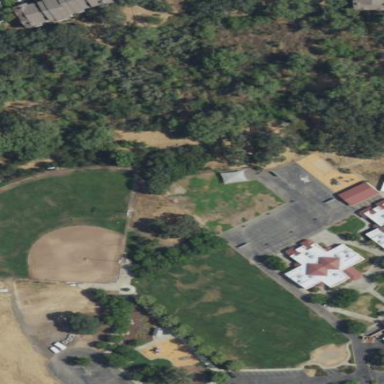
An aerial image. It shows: Park.